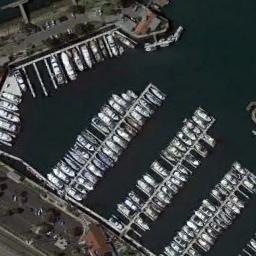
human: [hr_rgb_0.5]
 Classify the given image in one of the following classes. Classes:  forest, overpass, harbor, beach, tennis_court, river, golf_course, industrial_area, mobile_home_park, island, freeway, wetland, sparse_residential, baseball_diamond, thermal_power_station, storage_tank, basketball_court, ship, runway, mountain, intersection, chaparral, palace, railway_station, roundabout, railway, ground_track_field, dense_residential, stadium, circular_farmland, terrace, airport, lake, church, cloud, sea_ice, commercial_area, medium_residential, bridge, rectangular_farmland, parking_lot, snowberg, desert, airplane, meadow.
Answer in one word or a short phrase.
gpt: harbor